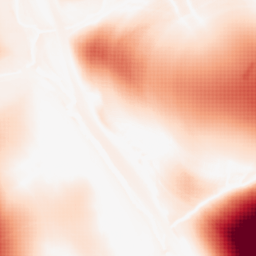
Category: morphological
Decomposition family: morphological
Decomposition parameters: operation: opening
size: 100
Upsampling method: sinc_blackman
Upsampling parameters: scale: 8
kernel_size: 16
Upsampling scale: 8